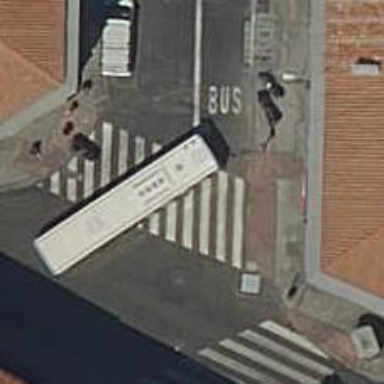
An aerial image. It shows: Uncontrolled road crossing.